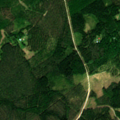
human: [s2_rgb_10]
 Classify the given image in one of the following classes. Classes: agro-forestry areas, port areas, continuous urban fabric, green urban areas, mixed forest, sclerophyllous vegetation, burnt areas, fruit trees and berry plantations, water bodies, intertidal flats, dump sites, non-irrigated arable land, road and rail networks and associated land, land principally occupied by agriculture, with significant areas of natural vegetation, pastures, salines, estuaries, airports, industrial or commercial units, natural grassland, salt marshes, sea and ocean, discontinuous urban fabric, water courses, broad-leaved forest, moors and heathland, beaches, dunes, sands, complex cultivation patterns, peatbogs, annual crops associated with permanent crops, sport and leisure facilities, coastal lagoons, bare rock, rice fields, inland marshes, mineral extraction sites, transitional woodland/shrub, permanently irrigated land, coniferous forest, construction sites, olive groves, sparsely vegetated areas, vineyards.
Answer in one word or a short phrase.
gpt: coniferous forest, mixed forest, transitional woodland/shrub